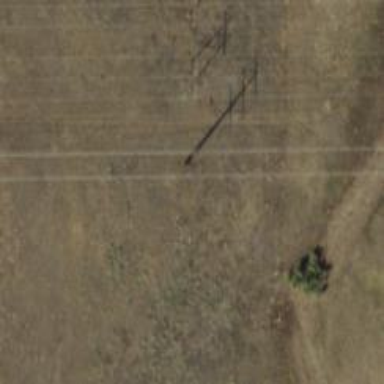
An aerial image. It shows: Power tower.